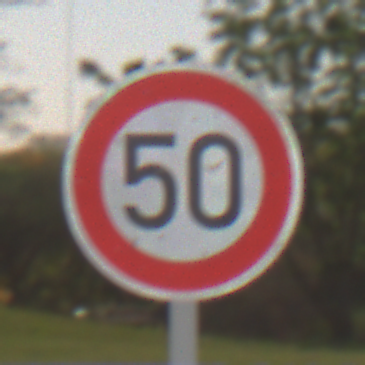
Verkehrszeichen: Geschwindigkeit50
Umgebung: Outdoor, Nature
Tageszeit: Night
Wetter: Clear
Licht: Natural
Jahreszeit: NotSpecified
Kontrast: HighContrast